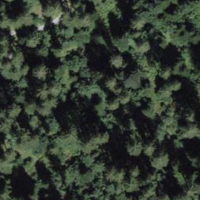
EUNIS habitat code: 43
Species observed at this site:
Epistrophe grossulariae
Eupeodes luniger
Epipactis atrorubens